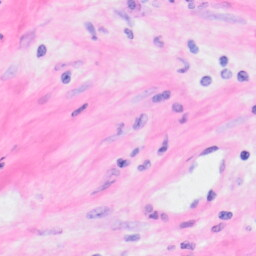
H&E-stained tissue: Kidney